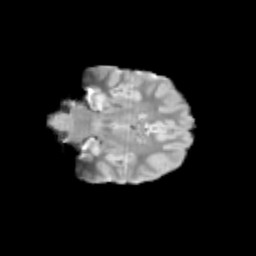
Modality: T2w
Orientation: coronal
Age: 11
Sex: female
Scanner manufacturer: siemens
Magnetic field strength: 3 T
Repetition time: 3.8 s
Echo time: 0.07 s